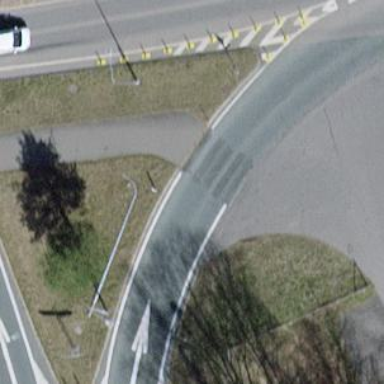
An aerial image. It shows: Unmarked road crossing.